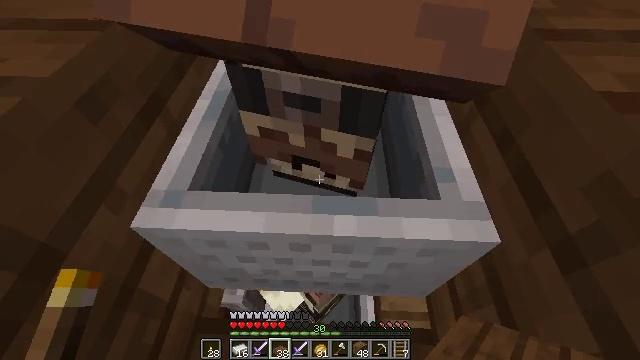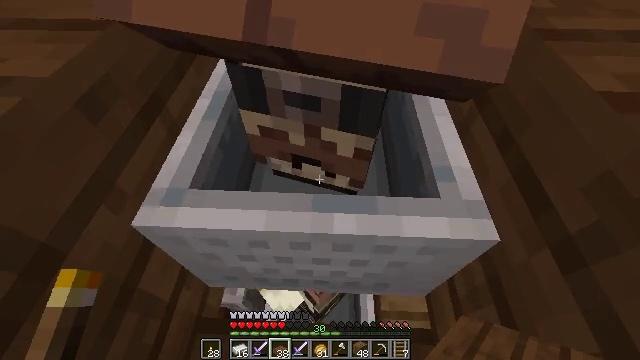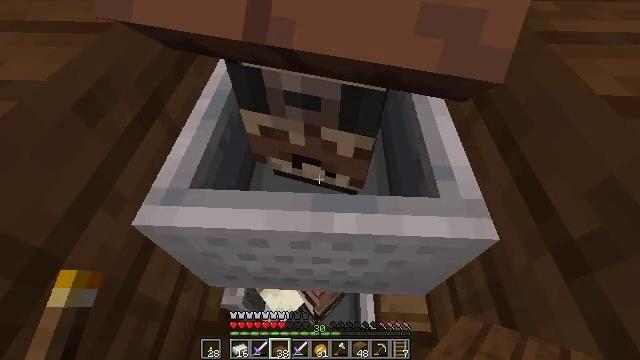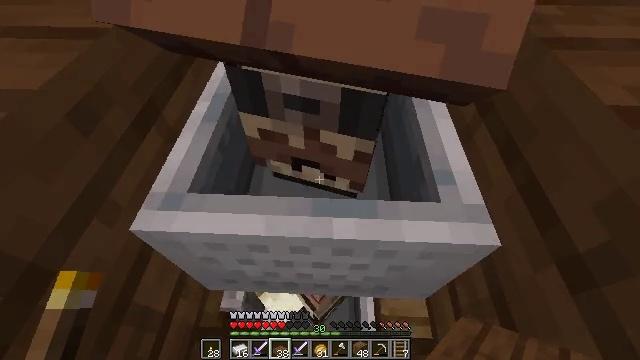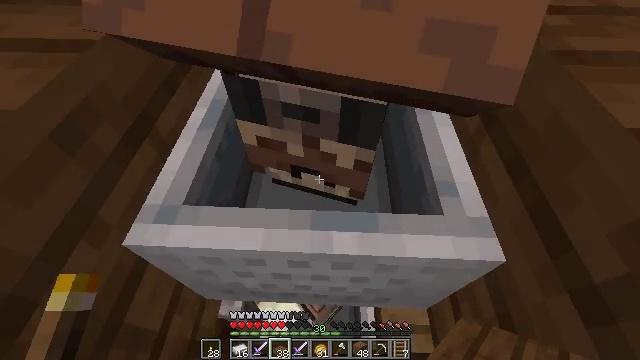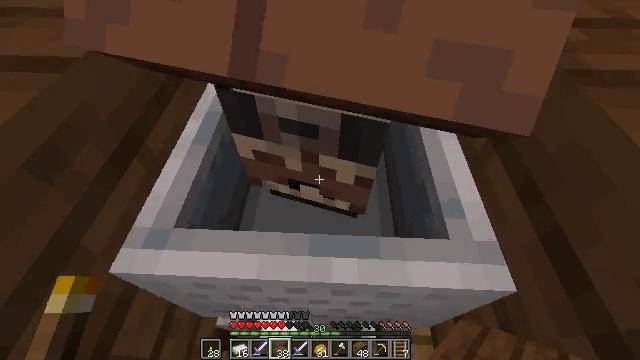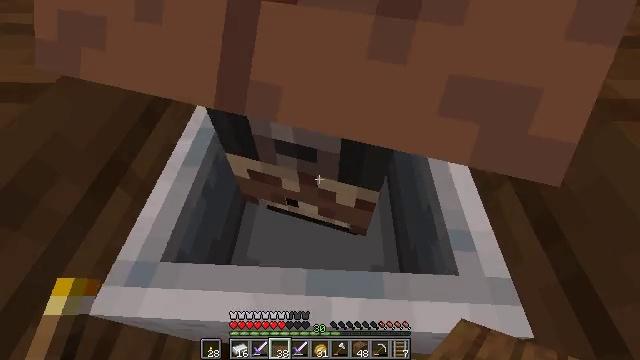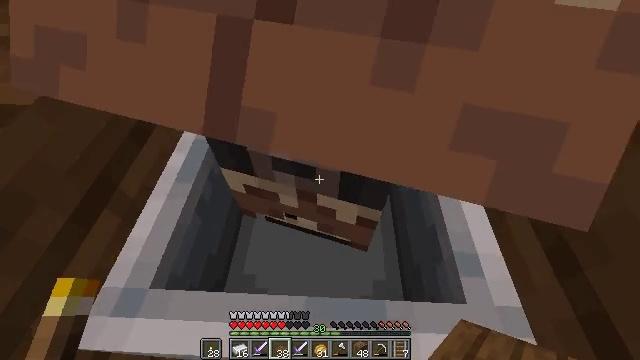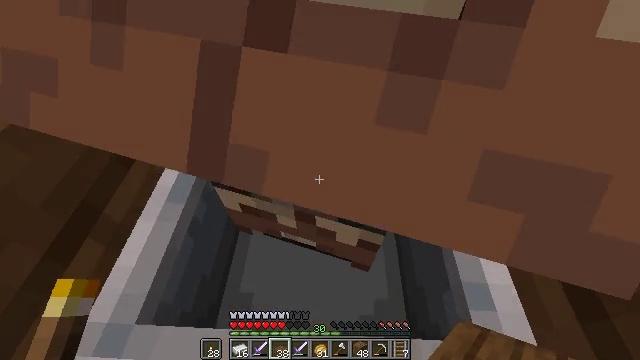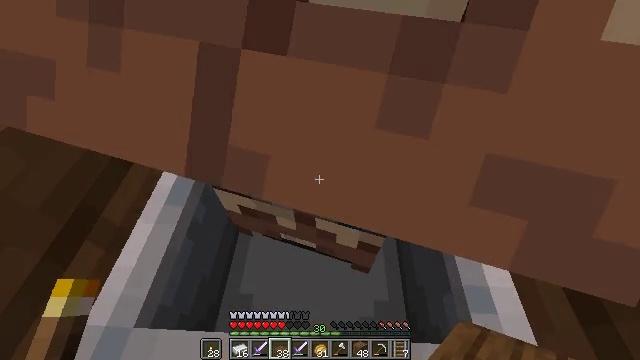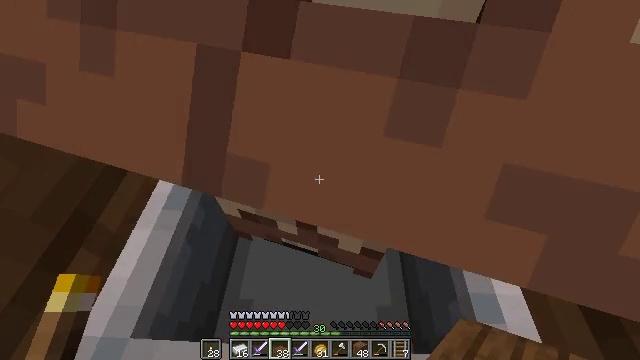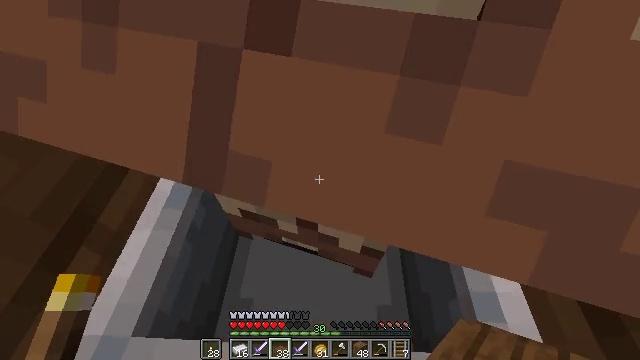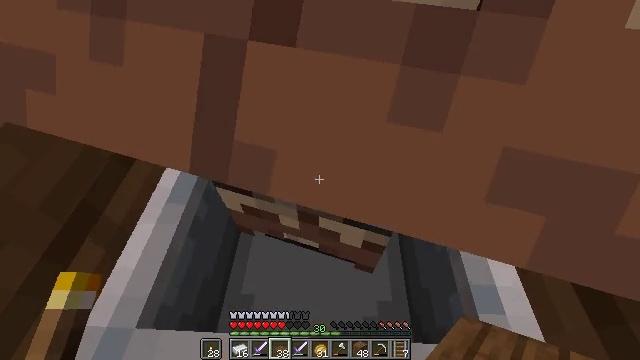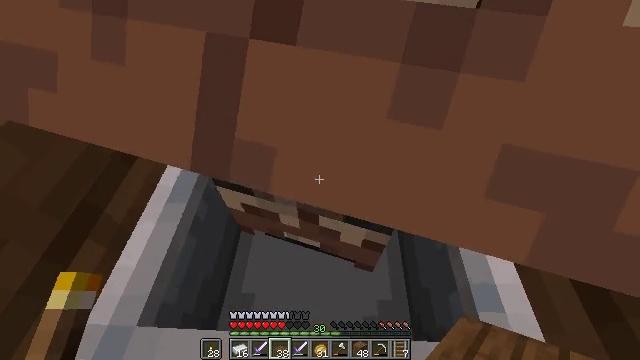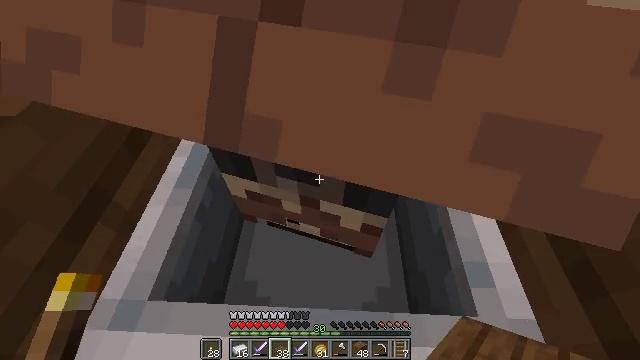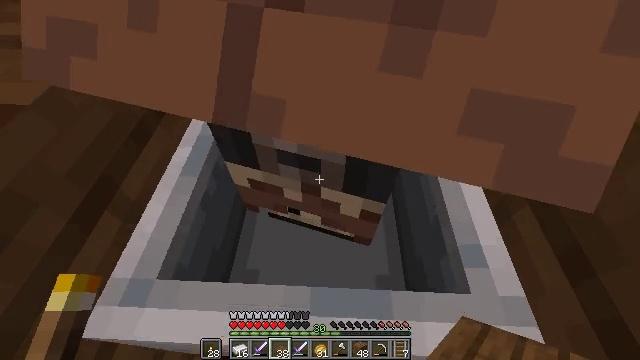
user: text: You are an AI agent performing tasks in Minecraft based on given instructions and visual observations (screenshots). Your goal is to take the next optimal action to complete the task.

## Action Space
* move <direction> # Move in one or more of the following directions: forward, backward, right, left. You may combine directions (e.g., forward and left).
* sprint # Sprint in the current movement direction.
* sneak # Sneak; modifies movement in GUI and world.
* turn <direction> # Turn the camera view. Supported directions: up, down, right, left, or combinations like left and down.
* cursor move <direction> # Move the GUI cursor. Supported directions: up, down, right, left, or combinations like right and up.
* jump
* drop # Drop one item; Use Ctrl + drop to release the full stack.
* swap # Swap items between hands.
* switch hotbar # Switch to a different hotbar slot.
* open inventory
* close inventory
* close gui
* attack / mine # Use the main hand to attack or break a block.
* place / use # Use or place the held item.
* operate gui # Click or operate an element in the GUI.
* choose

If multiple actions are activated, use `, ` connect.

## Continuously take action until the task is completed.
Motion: motion action
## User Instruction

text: Collect the spruce slab.
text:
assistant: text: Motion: sneak
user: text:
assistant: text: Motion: move forward, sneak
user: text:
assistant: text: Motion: move forward, sneak
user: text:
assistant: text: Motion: move forward, sneak
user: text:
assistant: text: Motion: move forward, sneak
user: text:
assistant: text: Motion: move forward, sneak
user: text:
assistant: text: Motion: move forward, sneak
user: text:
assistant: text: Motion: move forward, sneak
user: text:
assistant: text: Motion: move forward, sneak
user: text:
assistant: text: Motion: move forward, sneak
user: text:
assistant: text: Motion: move forward, sneak
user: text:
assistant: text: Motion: move forward, sneak
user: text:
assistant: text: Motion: move forward, sneak
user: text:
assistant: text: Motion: sneak
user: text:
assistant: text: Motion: sneak
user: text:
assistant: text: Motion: sneak
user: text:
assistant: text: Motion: sneak
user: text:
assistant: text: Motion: sneak
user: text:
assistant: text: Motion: sneak
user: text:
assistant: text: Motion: sneak
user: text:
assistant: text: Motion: sneak
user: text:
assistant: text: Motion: sneak
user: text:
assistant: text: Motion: sneak
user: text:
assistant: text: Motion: sneak
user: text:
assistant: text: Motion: sneak
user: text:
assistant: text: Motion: sneak
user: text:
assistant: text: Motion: sneak
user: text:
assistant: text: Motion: sneak
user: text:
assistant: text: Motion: sneak
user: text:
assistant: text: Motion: sneak